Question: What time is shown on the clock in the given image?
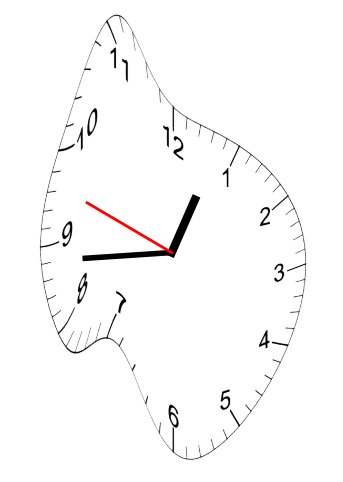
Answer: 12:43:48